Aerial crown-view tile of a tropical tree (Barro Colorado Island, Panama), acquired 20250715:
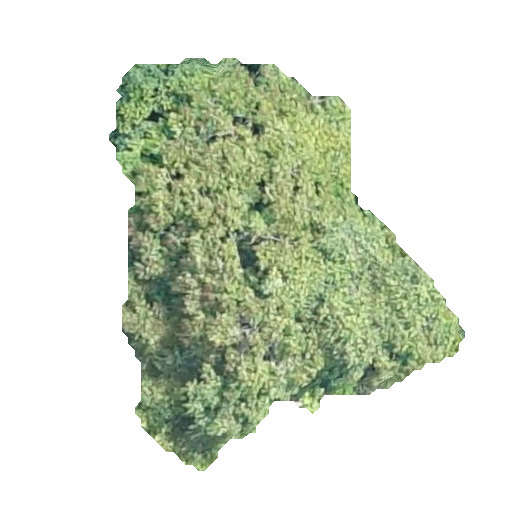
Species: Trattinnickia aspera
GBIF accepted scientific name: Trattinnickia aspera
Crown area: 136.464 m²